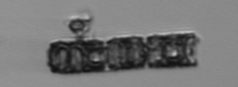
Label: Paralia_sulcata